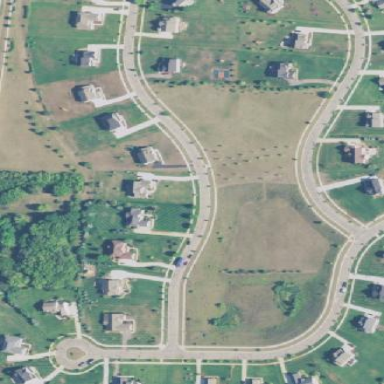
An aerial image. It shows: Single-family residential area.